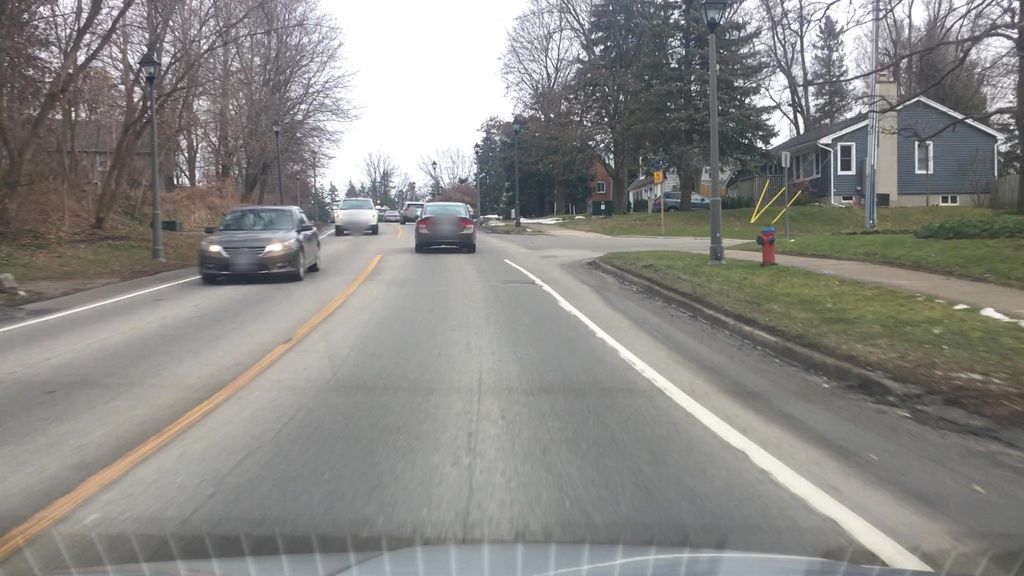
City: hamilton